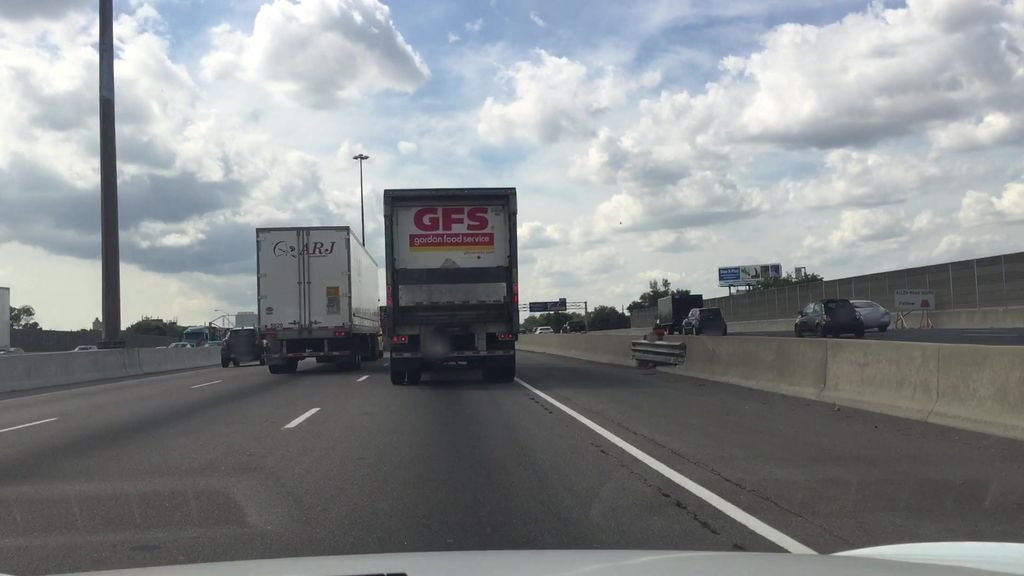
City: toronto